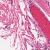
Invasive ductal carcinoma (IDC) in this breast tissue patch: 0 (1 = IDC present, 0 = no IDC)